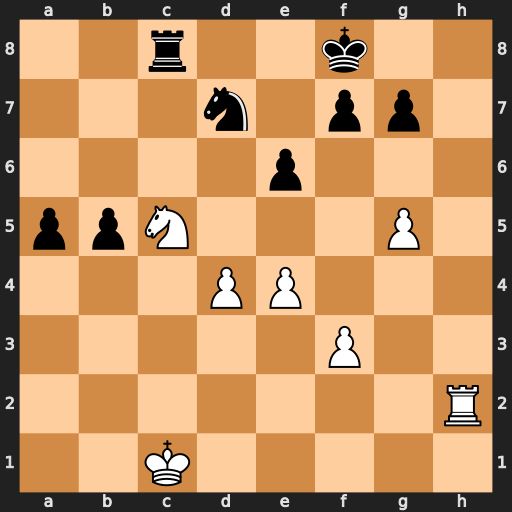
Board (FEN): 2r2k2/3n1pp1/4p3/ppN3P1/3PP3/5P2/7R/2K5
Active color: w
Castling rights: -
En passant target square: -
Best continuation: Rh8+ Ke7 Rxc8